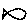
Label: fish